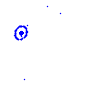
Particle: pion